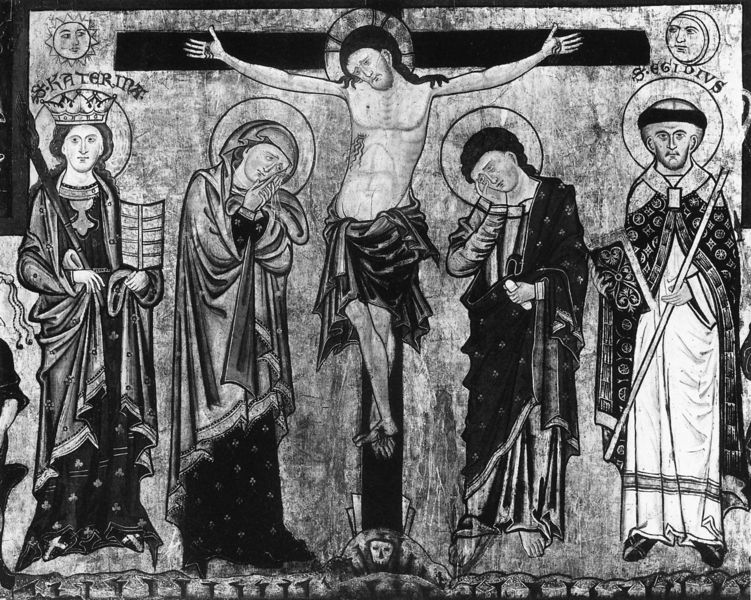
Titel: Quedlinburger Retabel
Institution: Quedlinburg
Schlagwörter: bibel, johannes, kirche, sonne, krone, mond, buch, kreuz, heiligenschein, totenkopf, christus, jesus, kreuzigung, wunden, heilig, maria, christi, katharina, golgotha, mahle, ägidius, skaterina